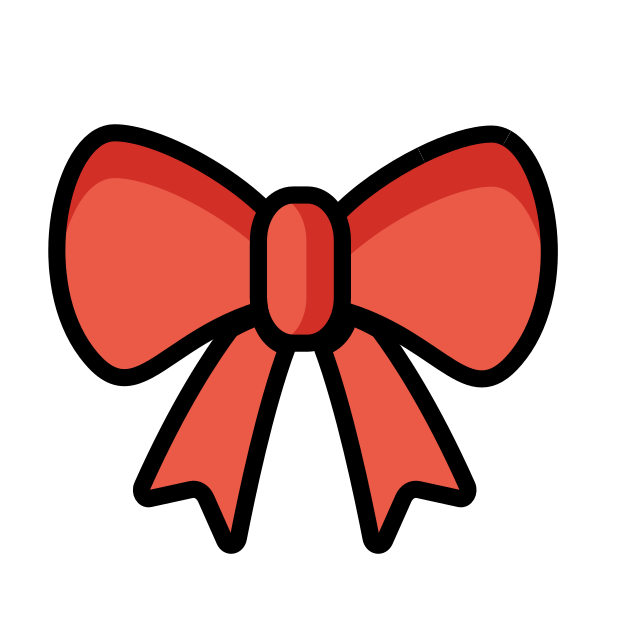
Emoji: 🎀
Name: ribbon
Unicode: 0x1f380